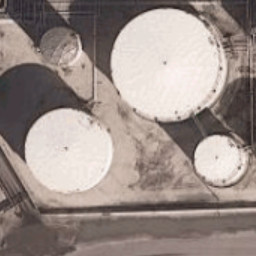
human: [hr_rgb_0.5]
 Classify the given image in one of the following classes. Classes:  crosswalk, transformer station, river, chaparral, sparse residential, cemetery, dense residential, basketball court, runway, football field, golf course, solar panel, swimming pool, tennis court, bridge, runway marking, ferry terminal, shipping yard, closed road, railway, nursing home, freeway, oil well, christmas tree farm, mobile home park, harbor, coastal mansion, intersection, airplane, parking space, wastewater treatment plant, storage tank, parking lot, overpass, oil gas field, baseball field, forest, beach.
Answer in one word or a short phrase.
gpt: storage tank